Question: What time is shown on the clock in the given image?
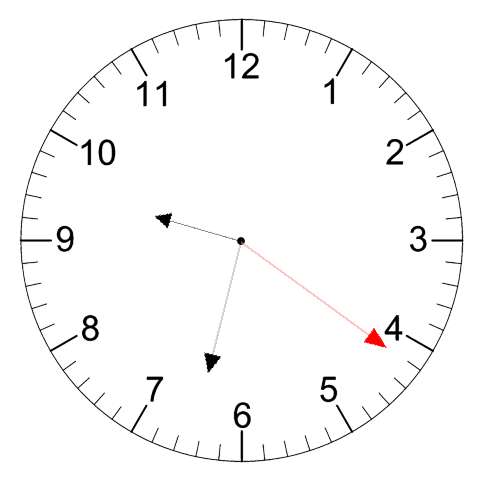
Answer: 09:32:21